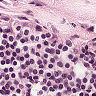
Metastatic tissue present: no